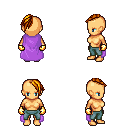
a pixel art fantasy rpg character, female body template, human, tanned skin, lavender cape, teal pants, dark blonde long mohawk hairstyle, gold gloves, four views (front, back, left, right), 2x2 character sprite sheet, small pixel art, hard edges, no anti-aliasing